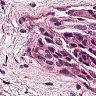
Metastatic tissue present: yes